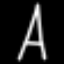
Label: The Eiffel Tower